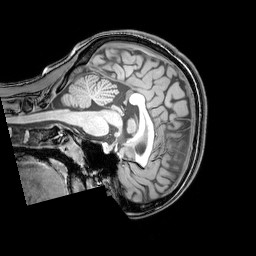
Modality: T1w
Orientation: sagittal
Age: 24
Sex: female
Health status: healthy
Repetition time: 0.081 s
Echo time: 0.037 s